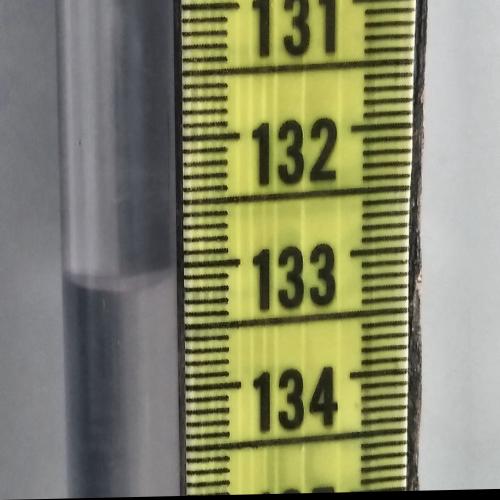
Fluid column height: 133.1 cm